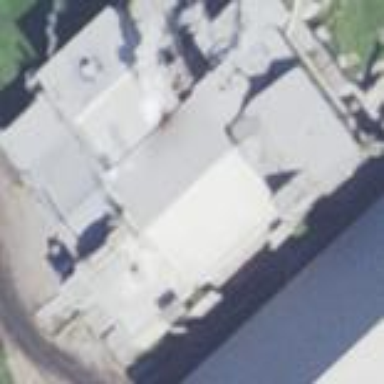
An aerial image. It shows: Industrial building housing power plant.